Question: I am using VS2005 C#.
I have a '.aspx' login page and I would like to implement a background image to it. Below is my current page screenshot:

Below is my background code:
'''
<div align="center" style="background-color: transparent; background-image: url(Images/blue.jpg);">
<asp:login id="Login1" runat="server" font-size="Large" BackColor="#F7F6F3" BorderColor="#E6E2D8" BorderPadding="4" BorderStyle="Solid" BorderWidth="1px" Font-Names="Verdana" ForeColor="#333333" DestinationPageUrl="~/Common/Default.aspx" DisplayRememberMe="False" FailureText="Login failed" RememberMeSet="False" Height="224px" Width="384px">
<TitleTextStyle BackColor="#5D7B9D" Font-Bold="True" Font-Size="0.9em" ForeColor="White" />
<InstructionTextStyle Font-Italic="True" ForeColor="Black" />
<TextBoxStyle Font-Size="0.8em" />
<LoginButtonStyle BackColor="#FFFBFF" BorderColor="#CCCCCC" BorderStyle="Solid" BorderWidth="1px"
Font-Names="Verdana" Font-Size="0.8em" ForeColor="#284775" />
</asp:login>
</div>
'''
I tried to put the '<div>' tag outside, but the background image just seems stuck with the login control's width height.
May I know how can I extend the image to cover the whole background?
Thank you
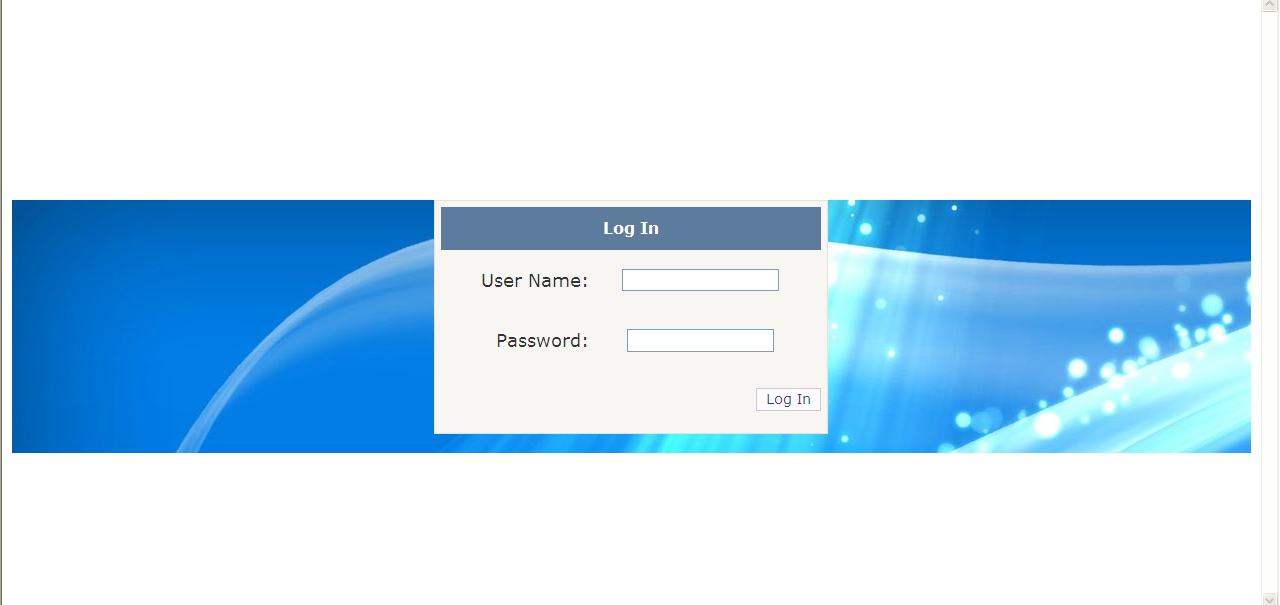
Answer: 1) Use a CSS stylesheet - add '<link rel="stylesheet" type="text/css" href="styles.css" />' to include it.
2) Apply the background to the body:
'''
body {
background-image:url('images/background.png');
background-repeat:no-repeat;
background-attachment:fixed;
}
'''
See:
<URL>
<URL>